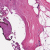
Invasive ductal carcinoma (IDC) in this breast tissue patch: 0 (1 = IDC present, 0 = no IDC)